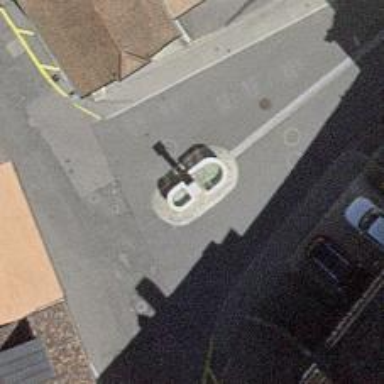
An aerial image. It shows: Fountain.